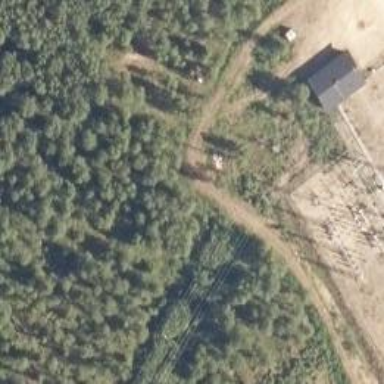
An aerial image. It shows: Mast structure.